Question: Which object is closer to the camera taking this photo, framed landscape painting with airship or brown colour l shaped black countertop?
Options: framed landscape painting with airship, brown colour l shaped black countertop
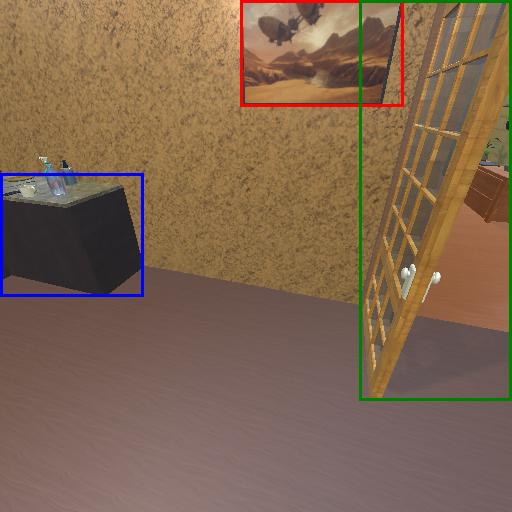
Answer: framed landscape painting with airship